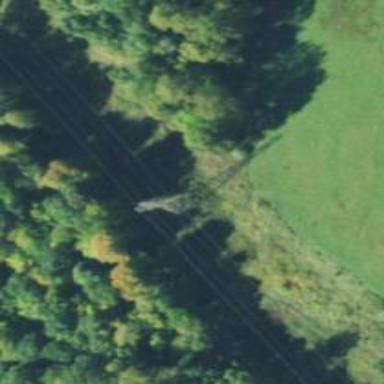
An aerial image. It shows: Lattice structure tower used for power transmission.